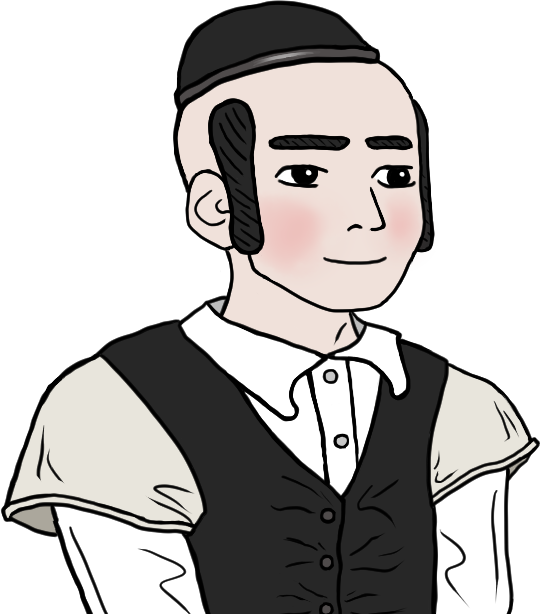
Label: 5_Trad_Boywife